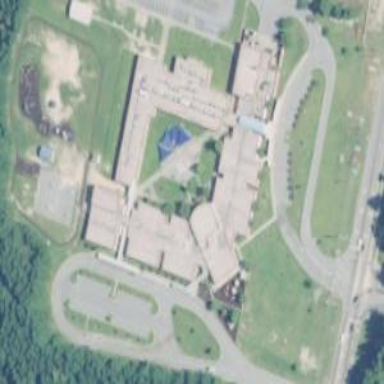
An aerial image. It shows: School building.